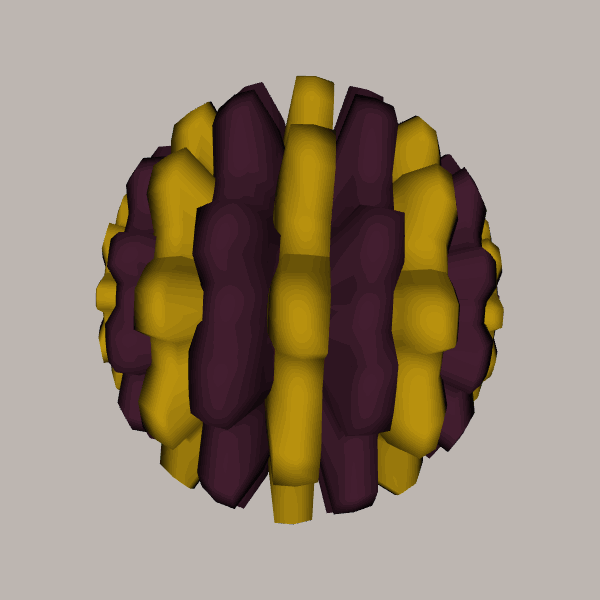
Background: light